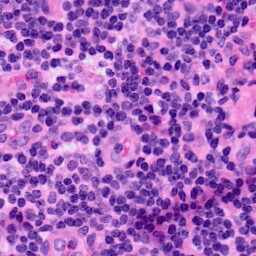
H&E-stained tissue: LymphNode